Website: ulta-beauty
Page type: account-selection
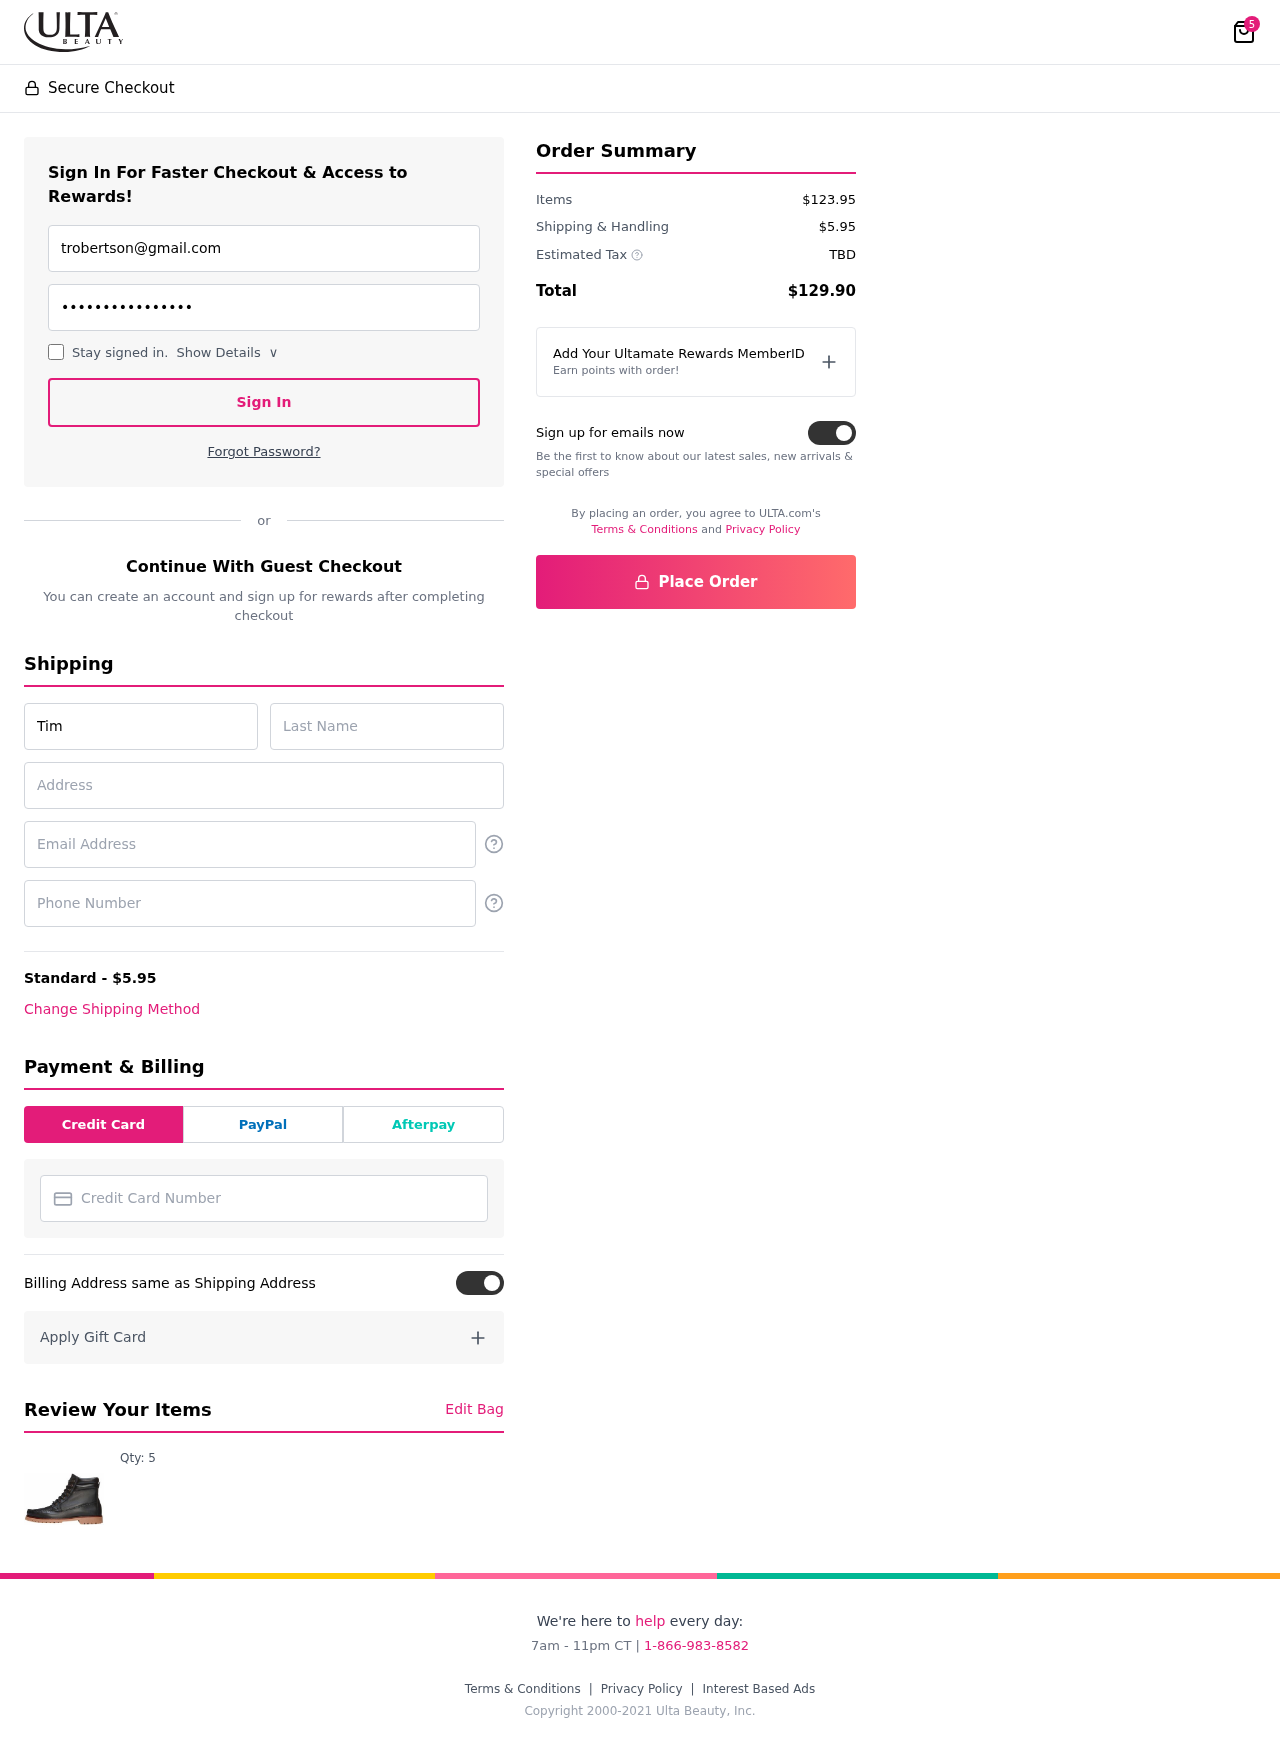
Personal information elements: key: PII_CARD_NUMBER
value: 4107 3659 8988 3625
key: PII_EMAIL
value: trobertson@gmail.com
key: PII_EMAIL2
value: trobertson@gmail.com
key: PII_FIRSTNAME
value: Timothy
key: PII_LASTNAME
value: Robertson
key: PII_PHONE
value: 3517194779
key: PII_STREET
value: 95312 Danielle Junctions Suite 799
Product elements: key: PRODUCT1_QUANTITY
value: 5
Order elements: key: ORDER_NUM_ITEMS
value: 5
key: ORDER_SHIPPING_COST
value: $5.95
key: ORDER_SUBTOTAL
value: $123.95
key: ORDER_TAX
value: TBD
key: ORDER_TOTAL
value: $129.90